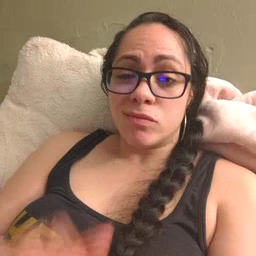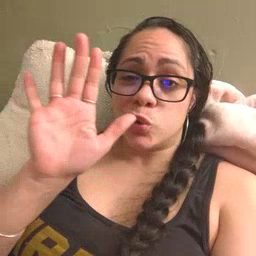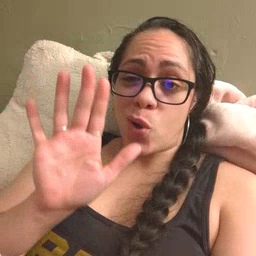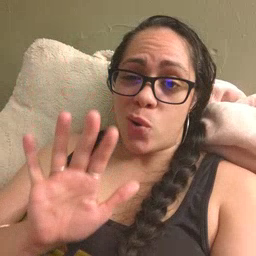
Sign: snow